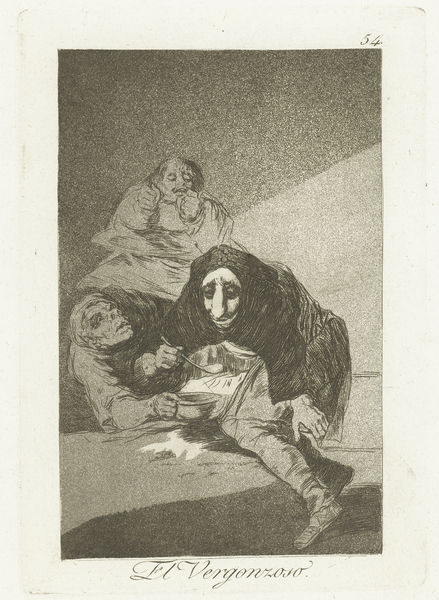
Titel: De schaamtevolle
Künstler: Francisco José de Goya y Lucientes
Standort: Amsterdam
Institution: Rijksmuseum
Schlagwörter: homme, caricature, noir, femme, gravure, mort, bol, hommes, masque, malade, goya, repas, soupe, cuillère